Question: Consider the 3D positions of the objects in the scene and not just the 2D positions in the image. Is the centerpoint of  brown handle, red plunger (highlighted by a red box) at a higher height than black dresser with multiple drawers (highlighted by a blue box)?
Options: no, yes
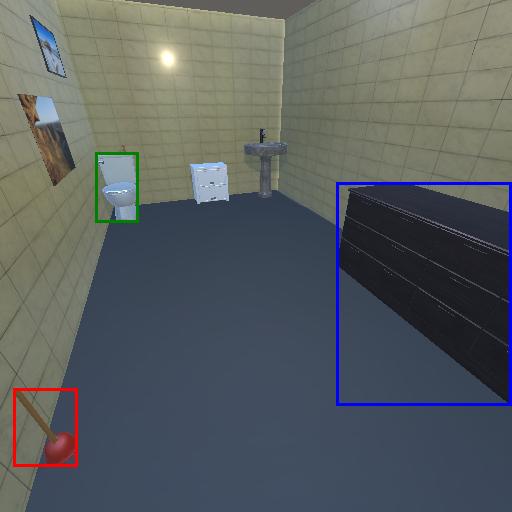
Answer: no